Question: I have a 'Nnginx -FPM php server' running on Ubuntu.
I am trying to make the 'MongoDB Driver' for PHP work but some how it never shows in my 'phpinfo()' and every time I run a test script i get 'Fatal error: Class 'Mongo' not found'
The actual 'MongoDB server' is not installed in that server given that I will be connecting to another server.
What am I missing that it doesnt work?
I followed this straight forward steps
1) 'pecl search mongo'
Show the latest 1.4.3 (stable) verion
2) 'sudo pecl install mongo'
3) 'vim /etc/php5/fpm/php.ini'
and at the end of the '[dba]' tag i add
'''
[Mongo]
extension=mongo.so
'''
4)
'''
service nginx restart
service php5-fpm restart
'''

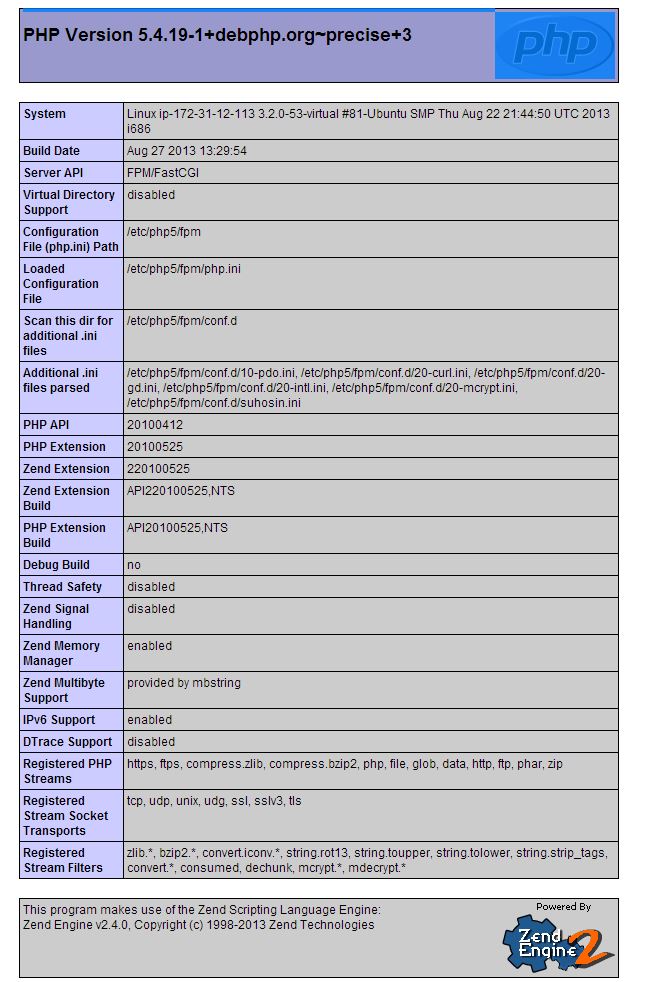
Answer: Check to see if you have mongodb.ini in /etc/php5/conf.d/ The contents should look something like:
'''
extension=mongo.so
mongo.auto_reconnect = true
mongo.allow_persistent = On
mongo.max_persistent = -1
mongo.max_connections = -1
;mongo.default_host = www.example.com
mongo.default_port = 42
mongo.chunk_size = 1024
mongo.cmd = "$"
'''